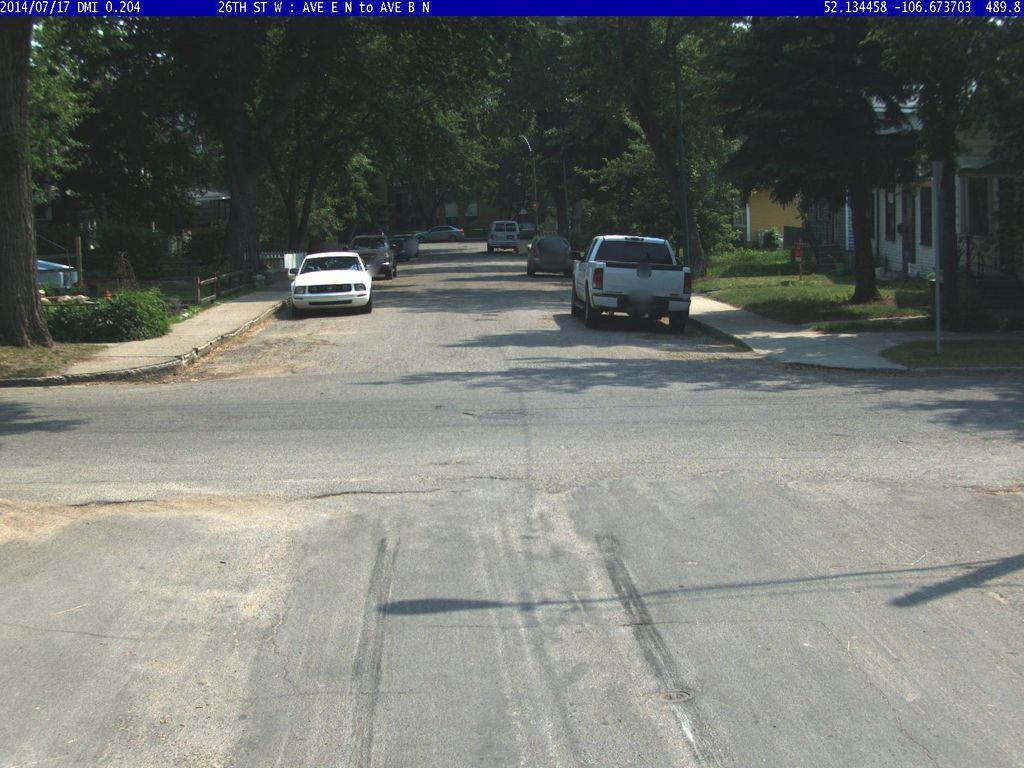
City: saskatoon